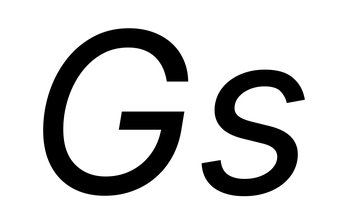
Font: Inter-Italic_Italic